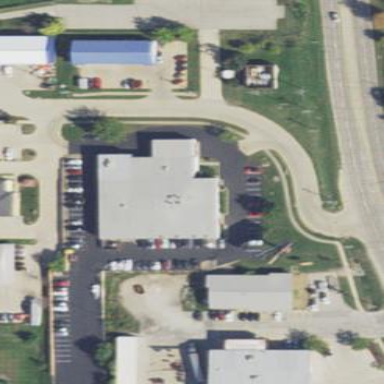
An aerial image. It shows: Building housing car repair shop.